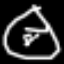
Label: diamond